Question: I want to reduce the width of that text field next to username and password so that they are not 100% width, but I am at a loss.
The username and password 'TextField' are added inside the 'GridBagConstraints' in the below code:
'''
public class LoginPage extends JPanel {
private ActionListener action;
private JLabel scanningJLabel;
private JLabel loginJLabel;
private JLabel passwordJLabel;
private JTextField usernameJTextField;
private JPasswordField passwordJPasswordField;
private JButton configureJButton;
public LoginPage() {
init();
}
private void init() {
try {
UIManager.setLookAndFeel(UIManager.getSystemLookAndFeelClassName());
} catch(ClassNotFoundException | InstantiationException | IllegalAccessException | UnsupportedLookAndFeelException ex) {
ex.printStackTrace();
}
JPanel content = new JPanel(new GridBagLayout());
content.setBorder(new EmptyBorder(20, 20, 20, 20));
setLayout(new GridBagLayout());
GridBagConstraints gbc = new GridBagConstraints();
gbc.gridx = 0;
gbc.gridy = 0;
scanningJLabel = new JLabel();
loginJLabel = new JLabel();
passwordJLabel = new JLabel();
usernameJTextField = new JTextField();
passwordJPasswordField = new JPasswordField();
configureJButton = new JButton();
scanningJLabel.setHorizontalAlignment(SwingConstants.CENTER);
scanningJLabel.setForeground(new Color(0, 0, 255));
scanningJLabel.setText("Scanning");
loginJLabel.setFont(loginJLabel.getFont().deriveFont(18.0f));
loginJLabel.setHorizontalAlignment(SwingConstants.LEFT);
loginJLabel.setForeground(new Color(0, 0, 255));
loginJLabel.setBorder(BorderFactory.createEmptyBorder(20, 20, 20, 20));
loginJLabel.setText("User Name");
passwordJLabel.setFont(passwordJLabel.getFont().deriveFont(18.0f));
passwordJLabel.setHorizontalAlignment(SwingConstants.LEFT);
passwordJLabel.setForeground(new Color(0, 0, 255));
passwordJLabel.setBorder(BorderFactory.createEmptyBorder(20, 20, 20, 20));
passwordJLabel.setText("Password");
usernameJTextField.setFont(loginJLabel.getFont().deriveFont(18.0f));
usernameJTextField.setHorizontalAlignment(SwingConstants.LEFT);
usernameJTextField.setForeground(new Color(0, 0, 255));
usernameJTextField.setToolTipText("Enter your username");
usernameJTextField.addActionListener(new ActionListener() {
public void actionPerformed(ActionEvent e) {
jTextField1_actionPerformed(e);
}
});
passwordJPasswordField.setFont(passwordJLabel.getFont().deriveFont(18.0f));
passwordJPasswordField.setHorizontalAlignment(SwingConstants.LEFT);
passwordJPasswordField.setForeground(new Color(0, 0, 255));
passwordJPasswordField.setToolTipText("Enter your password");
passwordJPasswordField.addActionListener(new ActionListener() {
public void actionPerformed(ActionEvent e) {
jPasswordField1_actionPerformed(e);
}
});
usernameJTextField.setBounds(70, 30, 150, 20);
passwordJPasswordField.setBounds(70, 65, 150, 20);
configureJButton.setPreferredSize(new Dimension(140, 40));
configureJButton.setBackground(new Color(204, 204, 204));
configureJButton.setForeground(new Color(0, 0, 255));
configureJButton.setFont(loginJLabel.getFont().deriveFont(16.0f));
configureJButton.setText("Configure");
configureJButton.addActionListener(new ActionListener() {
public void actionPerformed(ActionEvent e) {
jButton1_actionPerformed(e);
}
});
add(loginJLabel, gbc);
gbc.gridy++;
add(passwordJLabel, gbc);
gbc.gridx++;
gbc.gridy = 0;
gbc.gridwidth = 2;
gbc.fill = GridBagConstraints.HORIZONTAL;
gbc.weightx = 1;
add(usernameJTextField, gbc);
gbc.gridy++;
add(passwordJPasswordField, gbc);
gbc.gridx = 1;
gbc.gridy++;
gbc.gridwidth = 1;
gbc.weightx = 0;
gbc.fill = GridBagConstraints.NONE;
add(configureJButton, gbc);
}
protected void jButton1_actionPerformed(ActionEvent e) {
String username = new String(usernameJTextField.getText());
String password = new String(passwordJPasswordField.getText());
if (username.isEmpty()) {
JOptionPane.showMessageDialog(null, "Username should not be empty", "InfoBox: " + "warning", JOptionPane.INFORMATION_MESSAGE);
return;
}
if (password.isEmpty()) {
JOptionPane.showMessageDialog(null, "Password should not be empty", "InfoBox: " + "warning", JOptionPane.INFORMATION_MESSAGE);
return;
}
if (username.equals("admin") && password.equals("admin")) {
JPanel parent = (JPanel) getParent();
CardLayout cardLayout = (CardLayout) parent.getLayout();
cardLayout.next(parent);
} else {
System.out.println("enter the valid username and password");
JOptionPane.showMessageDialog(null, "Username and Password are not correct, please try again", "InfoBox: " + "warning", JOptionPane.INFORMATION_MESSAGE);
}
}
protected void jTextField1_actionPerformed(ActionEvent e) {
System.out.println("user name given");
}
protected void jPasswordField1_actionPerformed(ActionEvent e) {
System.out.println("password given");
}
}
'''
But it fills in the whole screen width like so:

Main page of this screen is below,
'''
public class HomePage {
private static final String CARD_LOGIN = "Card login";
private static final String CARD_CONFIGURE_BRANCH = "Card configure branch";
private static final String CARD_CONFIGURE_SYSTEM = "Card configure system";
private static final String CARD_CONFIGURE_CUSTOMER = "Card configure customer";
private static final String CARD_CONFIGURE_EXPINCONTAINER = "Card configure expin";
private static final String CARD_MAINPAGE = "Card main page";
private static void createAndShowGUI() {
JFrame frame = new JFrame();
frame.setDefaultCloseOperation(JFrame.EXIT_ON_CLOSE);
frame.setLocationRelativeTo(null);
// This JPanel is the base for CardLayout for other JPanels.
JPanel contentPane = new JPanel();
contentPane.setLayout(new CardLayout(20, 20));
/* Here we be making objects of the Window Series classes
* so that, each one of them can be added to the JPanel
* having CardLayout.
*/
LoginPage login = new LoginPage();
contentPane.add(login, CARD_LOGIN);
ConfigueBranch configureBranch = new ConfigueBranch();
contentPane.add(configureBranch, CARD_CONFIGURE_BRANCH);
ConfigureSystem configureSystem = new ConfigureSystem();
contentPane.add(configureSystem, CARD_CONFIGURE_SYSTEM);
ConfigureCustomer configureCustomer = new ConfigureCustomer();
contentPane.add(configureCustomer, CARD_CONFIGURE_CUSTOMER);
ConfigureExpincontainer configureExpinContainer = new ConfigureExpincontainer();
contentPane.add(configureExpinContainer, CARD_CONFIGURE_EXPINCONTAINER);
MainPage mainPage = new MainPage();
contentPane.add(mainPage, CARD_MAINPAGE);
/* We need two JButtons to go to the next Card
* or come back to the previous Card, as and when
* desired by the User.
*/
JPanel buttonPanel = new JPanel();
ImageIcon icon = new ImageIcon("images/expd_logo.png");
Image image = icon.getImage(); // transform it
Image newimg = image.getScaledInstance(230, 100, java.awt.Image.SCALE_SMOOTH); // scale it the smooth way
icon = new ImageIcon(newimg); // transform it back
JLabel label = new JLabel("", icon, JLabel.LEFT);
label.setFont(new java.awt.Font("Arial", Font.BOLD, 24));
label.setOpaque(true);
label.setForeground(Color.BLACK);
label.setBounds(0, 60, 300, 200);
buttonPanel.add(label);
// Adding the contentPane (JPanel) and buttonPanel to JFrame.
frame.add(contentPane, BorderLayout.CENTER);
frame.add(buttonPanel, BorderLayout.PAGE_START);
frame.pack();
frame.setSize(1000, 700);
frame.setVisible(true);
}
public static void main(String...args) {
SwingUtilities.invokeLater(new Runnable() {
public void run() {
createAndShowGUI();
}
});
}
'''
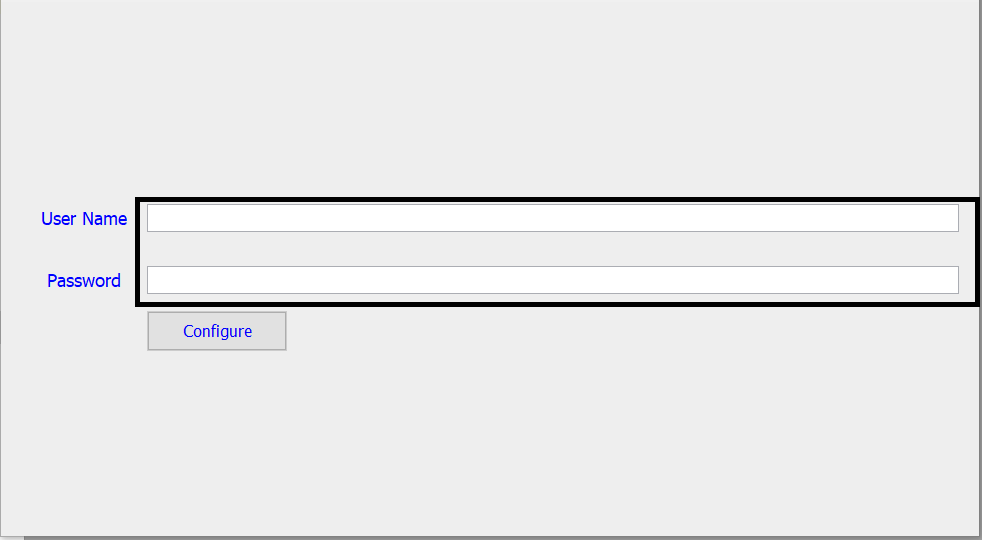
Answer: 'gbc.fill = GridBagConstraints.HORIZONTAL;' make control to fill all horizontal area.
This is an example of placing text boxes in 'GridBagLayout' with a fixed (in columns) length
'''
public class MainFrame extends JFrame {
public MainFrame() throws HeadlessException {
super("Test Frame");
createGUI();
}
private void createGUI() {
setDefaultCloseOperation(JFrame.DISPOSE_ON_CLOSE);
setLayout(new GridBagLayout());
JLabel userNameLabel = new JLabel("User Name");
JLabel passwordLabel = new JLabel("Password");
JTextField userNameTextField = new JTextField(20);
JPasswordField passwordField = new JPasswordField(20);
JButton configureButton = new JButton("Configure");
GridBagConstraints c = new GridBagConstraints();
c.insets = new Insets(5, 5, 5, 5);
c.gridx = 0;
c.gridy = 0;
c.weightx = 0.0;
add(userNameLabel, c);
c.gridy++;
add(passwordLabel, c);
c.weightx = 1.0;
c.gridx++;
c.gridy = 0;
c.anchor = GridBagConstraints.LINE_START;
add(userNameTextField, c);
c.gridy++;
add(passwordField, c);
c.gridy++;
add(configureButton, c);
pack();
setLocationRelativeTo(null);
}
public static void main(String[] args) {
SwingUtilities.invokeLater(() -> new MainFrame().setVisible(true));
}
}
'''